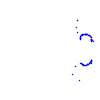
Particle: proton